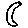
Label: moon